Question: in my activity onCreatemethode im excuting the asynctask as shown below,
'''
public void onCreate(Bundle savedInstanceState) {
super.onCreate(savedInstanceState);
new PizzaCustomizeAsyncTask(ActivityPizzaCustomize.this, null).execute();
'''
PizzaCustomizeAsyncTask
'''
@Override
protected void onPostExecute(JSONArray result) {
// TODO Auto-generated method stub
super.onPostExecute(result);
listener.onTaskCompleted(responseJson);
}
'''
in this asynctask im getting the response for the responseJson. when i tried to send it back to the onTaskComplete methode it crashes and giving the message application has stopped.
then i have in same activity, which is im using to get the response from the asynctask.
'''
@Override
public void onTaskCompleted(JSONArray responseJson) {
try {
List<String> crust = new ArrayList<String>();
for (int i = 0; i < responseJson.length(); ++i) {
JSONObject object = responseJson.getJSONObject(i);
if ((object.getString("MainCategoryID")).equals("1")
&& (object.getString("SubCategoryID")).equals("1")) {
Log.i("Crust ", object.getString("Crust"));
crust.add(object.getString("Crust"));
}
}
} catch (JSONException e) {
e.printStackTrace();
}
}
'''
OnTaskCompleted interface
'''
public interface OnTaskCompleted {
void onTaskCompleted(JSONArray responseJson);
}
'''
problem is occuring when im sending the jsonresponse back to the activity, so is there any problem with this
'''
new PizzaCustomizeAsyncTask(ActivityPizzaCustomize.this, null).execute();
'''
any help will be appreciated to correct this issue.
when i remove the null then it gives following error and the suggestion as shown in the image below. (im getting that suggesstion bz of OnTaskCompleted listener in PizzaCustomizeAsyncTask)
'''
public PizzaCustomizeAsyncTask(Context context, OnTaskCompleted listener) {
// API = apiURL;
this.contxt = context;
this.listener = listener;
}
'''

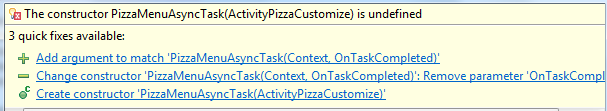
Answer: is the interface object is null inside your asynctask;
'''
OnTaskCompleted listener;
'''
change the call to asynctask inside activity oncreate method as :
'''
new PizzaCustomizeAsyncTask(ActivityPizzaCustomize.this, this).execute();
'''
and your constrcutor must be like this:
'''
public PizzaCustomizeAsyncTask(Context context, OnTaskCompleted listener)
{
this.context=context;
this.listener=listener;
}
'''